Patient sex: F
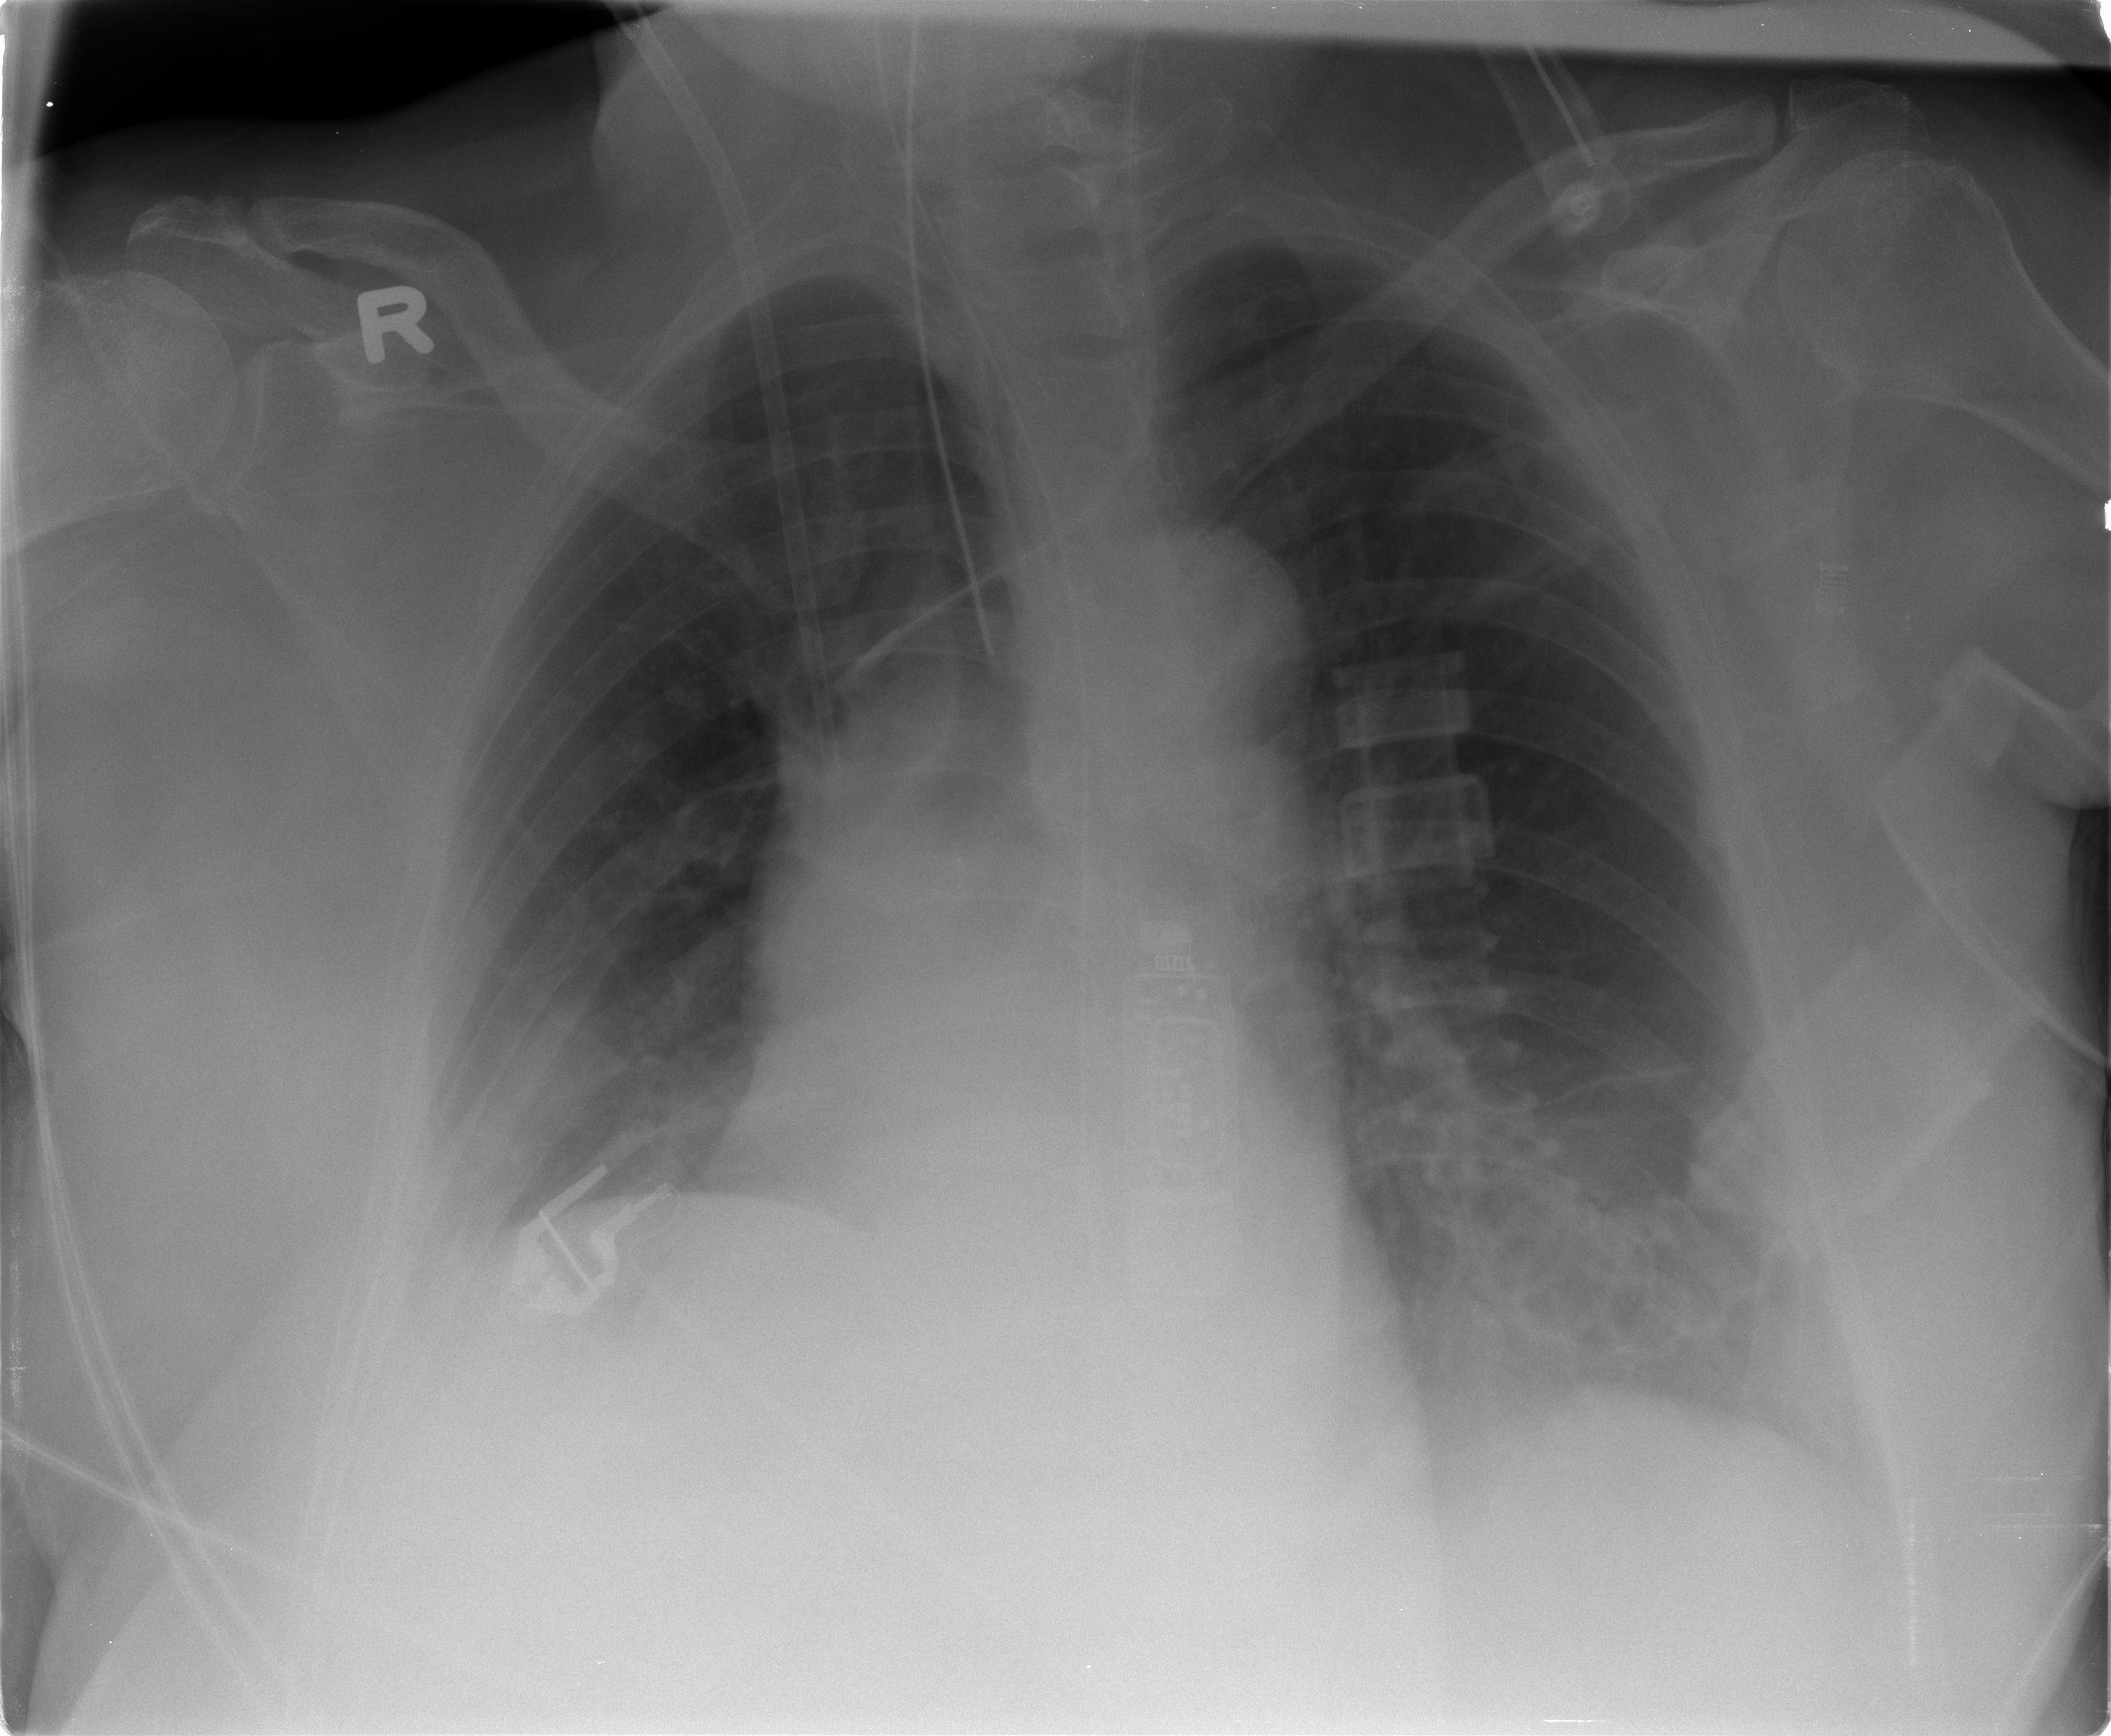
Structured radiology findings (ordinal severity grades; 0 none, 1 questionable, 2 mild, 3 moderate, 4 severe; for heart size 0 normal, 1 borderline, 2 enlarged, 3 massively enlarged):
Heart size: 0
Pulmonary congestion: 0
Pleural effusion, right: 1
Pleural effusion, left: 1
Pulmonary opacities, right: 1
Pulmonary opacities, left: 0
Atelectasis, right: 2
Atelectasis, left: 2